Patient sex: M
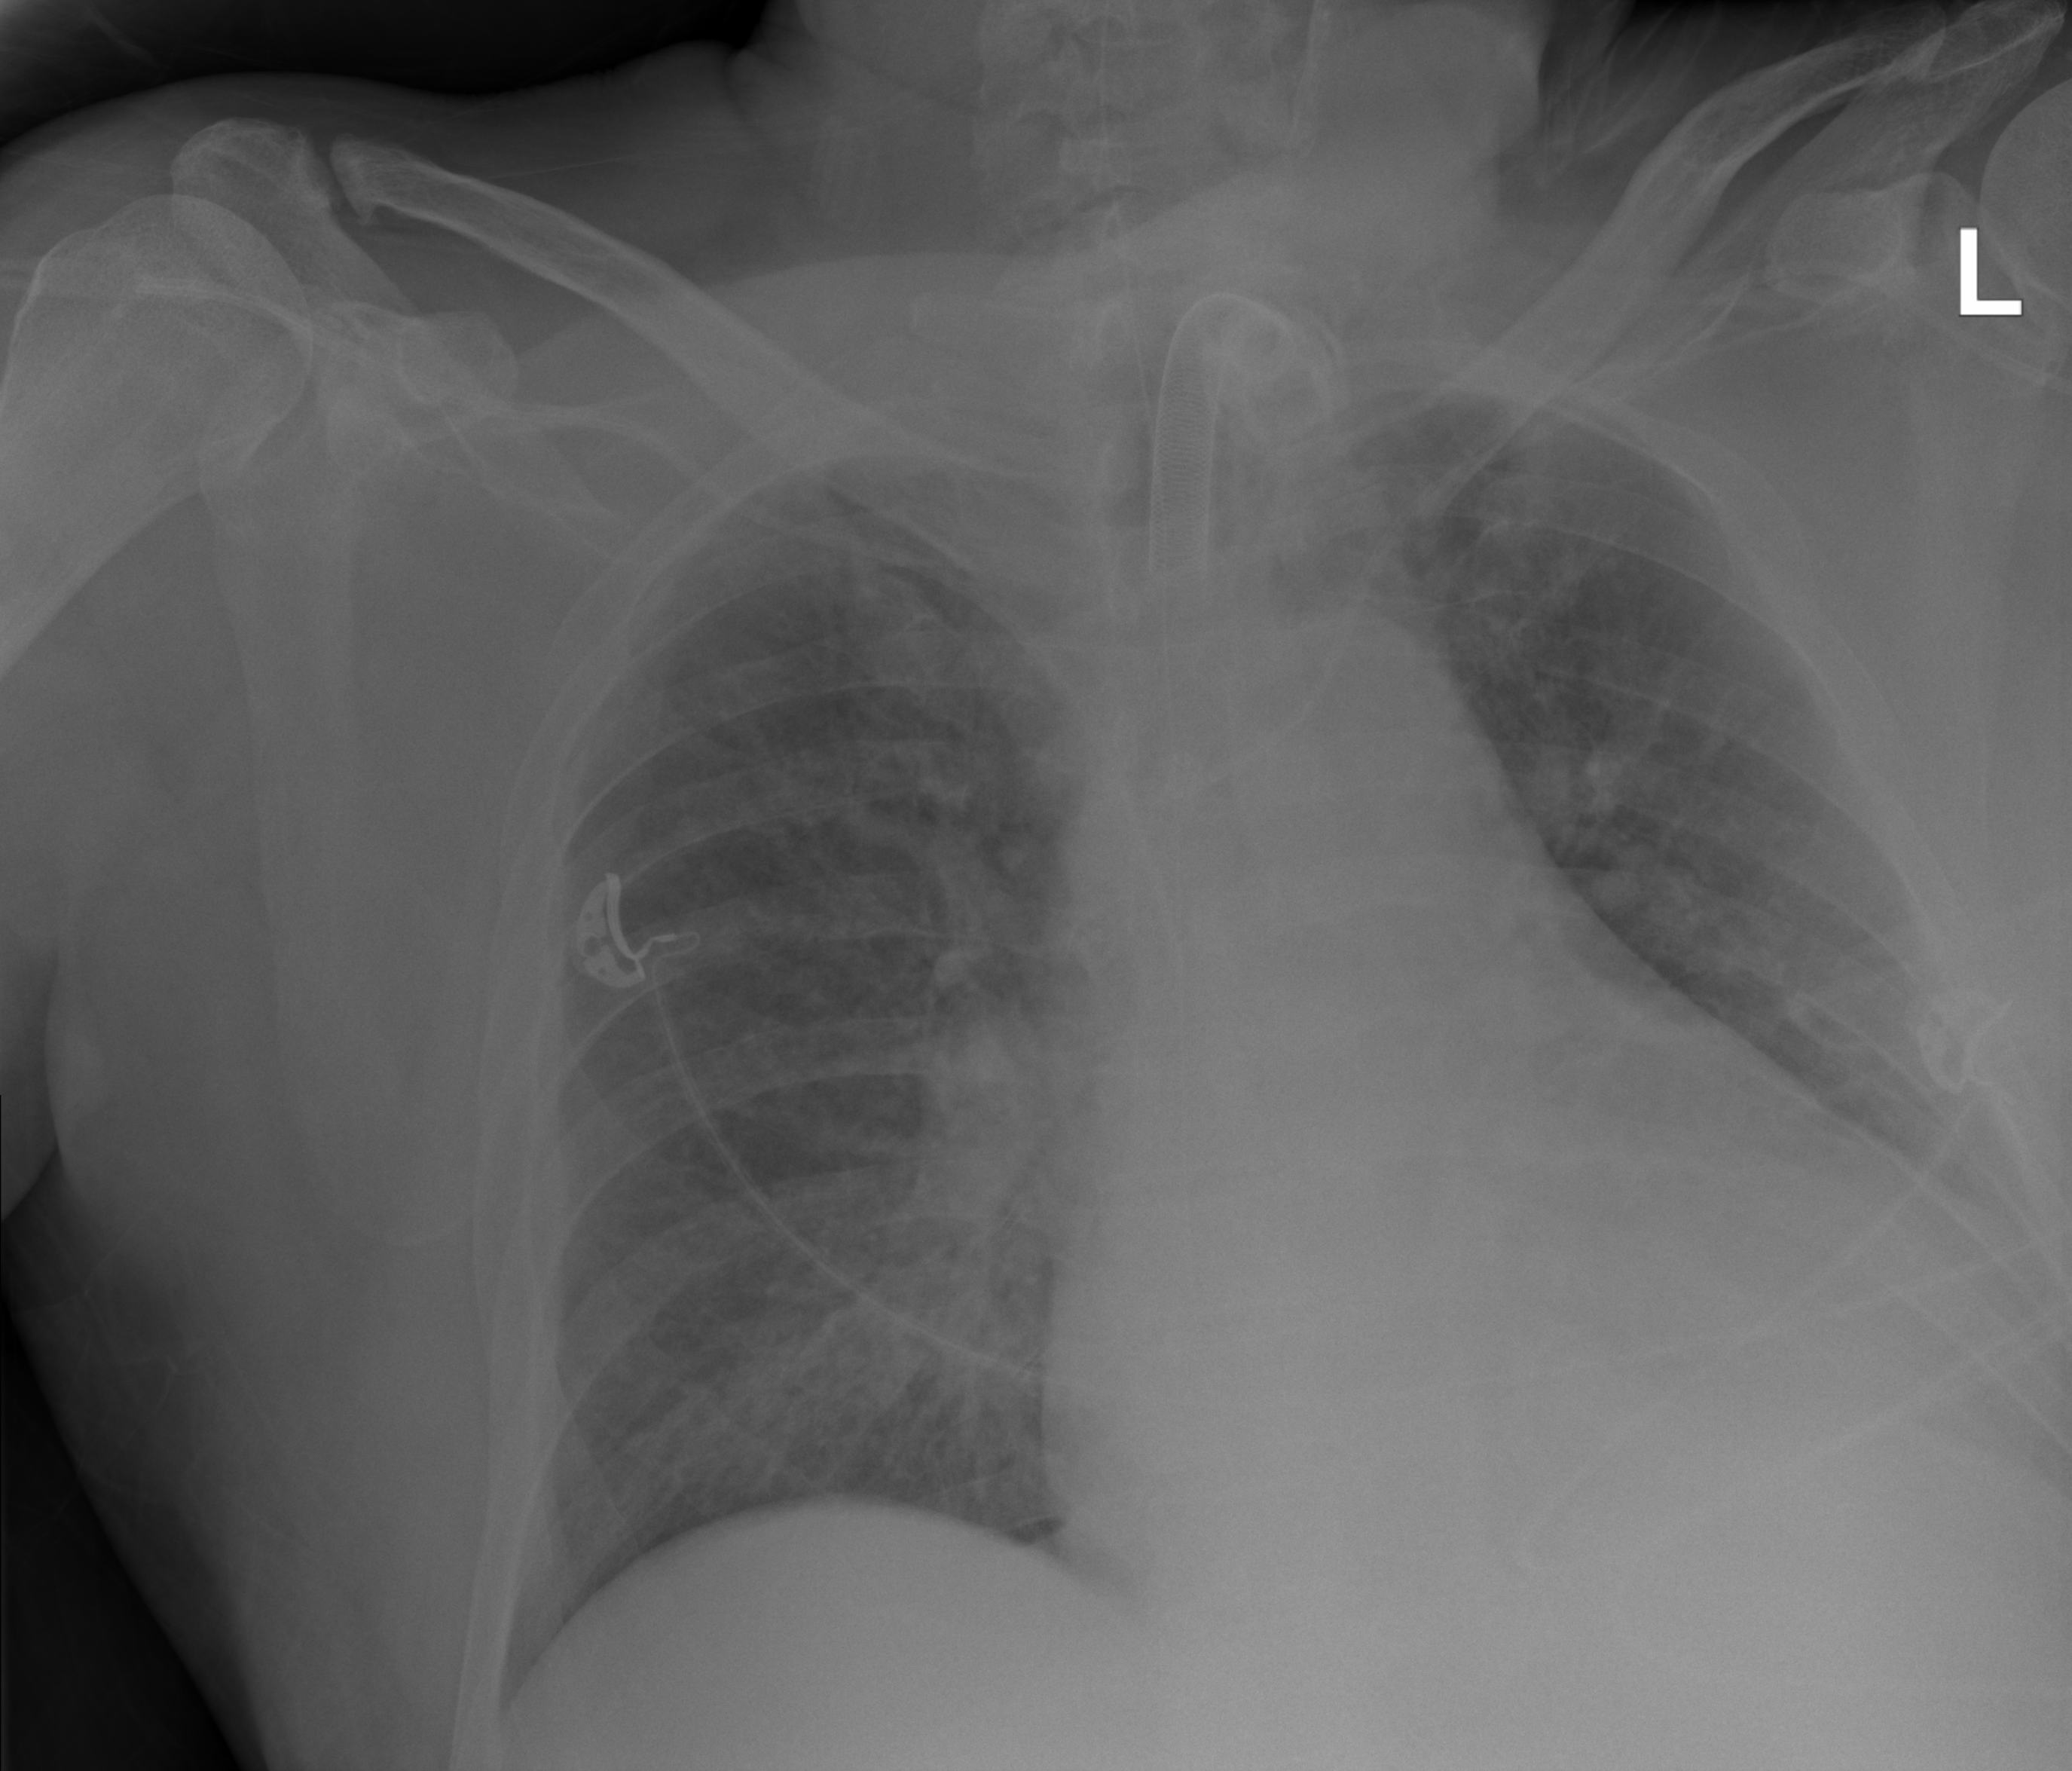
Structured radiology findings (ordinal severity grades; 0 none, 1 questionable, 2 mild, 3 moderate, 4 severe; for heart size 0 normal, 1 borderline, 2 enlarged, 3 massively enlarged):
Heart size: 2
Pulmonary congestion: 2
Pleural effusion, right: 0
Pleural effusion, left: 0
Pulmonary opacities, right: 1
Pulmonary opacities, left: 1
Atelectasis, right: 2
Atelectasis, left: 0